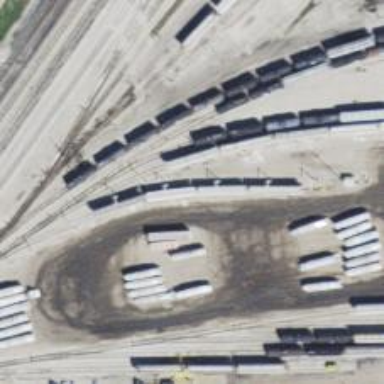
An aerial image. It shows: Rail spur service.